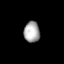
Tissue: lung
Cell type: Endothelial cells
Senescence score: 0.5415
Nuclear area (px): 323
Mean DAPI intensity: 169.517